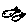
Label: fish